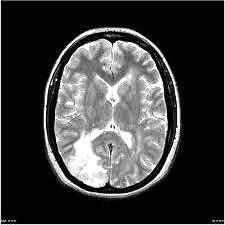
Label: notumor